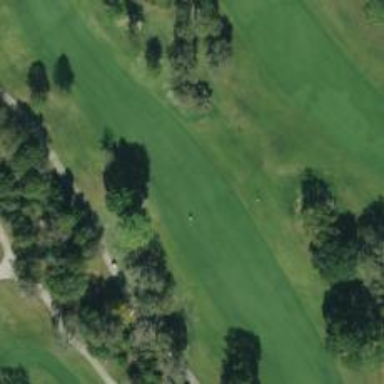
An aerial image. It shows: Golf hole.